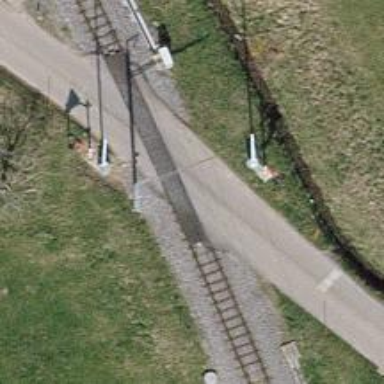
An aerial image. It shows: Full barrier level crossing on railway.